Question: I have a 'RichTextBox' in a WPF application that serves as an output container for status updates. Each line added is colored based on it's informational level (warning-yellow, info-gray and so on).
'''
Paragraph currentStatus = new Paragraph(new Run("ERROR: Couldn't find stuffs."));
currentStatus.Foreground = System.Windows.Media.Brushes.Red;
List myList = new List();
myList.ListItems.Add(new ListItem(currentStatus));
rtbStatus.Document.Blocks.Add(myList); // existing rich textbox
'''
Though it is technically working, after hours of digging I still have a few formatting problems I can't seem to over-come or research out:
1. I want the list to be inverted, with the most recent 'post' at the top. I have been able to achieve this a couple of different ways, but each at a cost of losing the previous color formatting to the default foreground color of the control (the app has a visual buffer of about 10 lines when spacing is ideal that needs to retain the color applied).
2. I want the line spacing to be normal, w/o padding between lines. There is enough room for almost 2 more lines between each 'post' when using a list and I am looking for something resembling a textblock's multi-line spacing (see screen linkage below).
3. I'd love to get rid of the bullet points if a list is the way to go.
A couple notes: This all has to be done on the back-end, and I would like to look at a smooth auto-scrolling animation as a future feature release, though I haven't researched it yet (off-thread topic).
Now, everything I am reading leads me to believe a richTextBox>flowDocument>list is my best solution as I couldn't figure out how leverage the AppendText() method with a line break (environment.NewLine works, but has an even greater amount of padding between lines) nor work out the color dynamics when using other controls, but I am a novice in the C# world.
Please tell me if I am doing this the hard way first and foremost. But if anyone has ideas on how to achieve the above it'd be greatly appreciated.
Image of the above syntax:

Image of the desired spacing results using <URL>:
Thanks in advance.
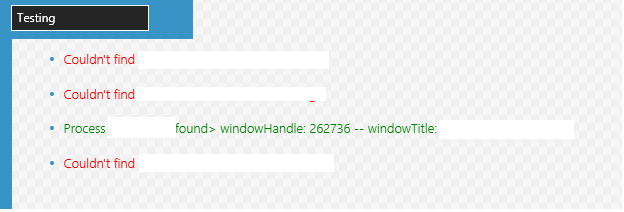
Answer: I found some properties that allowed me to accomplish this, so I removed the list and after some tweaking came up with the below:
'''
// Status Update
public void UpdateStatus(string eventLevel, string message)
{
Paragraph currentStatus = new Paragraph(new Run(message));
if (eventLevel == "info")
currentStatus.Foreground = System.Windows.Media.Brushes.Gray;
if (eventLevel == "warning")
currentStatus.Foreground = System.Windows.Media.Brushes.Yellow;
if (eventLevel == "error")
currentStatus.Foreground = System.Windows.Media.Brushes.Red;
if (eventLevel == "highlight")
currentStatus.Foreground = System.Windows.Media.Brushes.CornflowerBlue;
currentStatus.LineHeight = 1;
rtbStatus.Document.Blocks.InsertBefore(rtbStatus.Document.Blocks.FirstBlock, currentStatus);
}
'''
and can now append colored lines to the 'top' with a minimal line space:
'''
UpdateStatus("error", "My custom error message");
'''